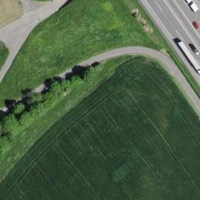
EUNIS habitat code: 57
Species observed at this site:
Milvus milvus